Question: I want to change the color of the bottomline of the sherlock actionbar.

But I want to change it dynamically.
When the user is offline I want it to appear red, when he is logging on I want it orange and when he is succesfully connected the line should be green.
How can I achieve this?
Thanks.
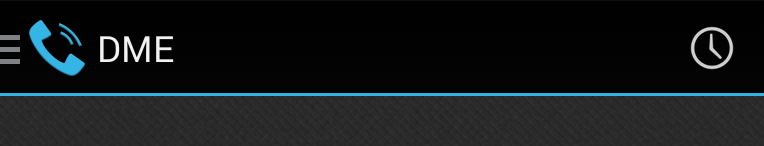
Answer: I found a solution in case anyone wants to do this.
I used <URL> to make 3 styles and took the 'ab_transparent' resource out of the zip.
To set the actionbar on runtime I used
'''
getSupportActionBar().setBackgroundDrawable(getResources().getDrawable(R.drawable.ab_transparent_connecting));
'''
Sidenote: this worked perfectly on android 4.0+ but on <4.0 I had to call
'this.supportInvalidateOptionsMenu();'
after setting the backgrounddrawable for it to take effect.